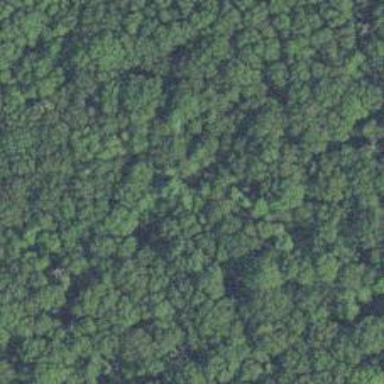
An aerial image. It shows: Mixed leaf woodland.